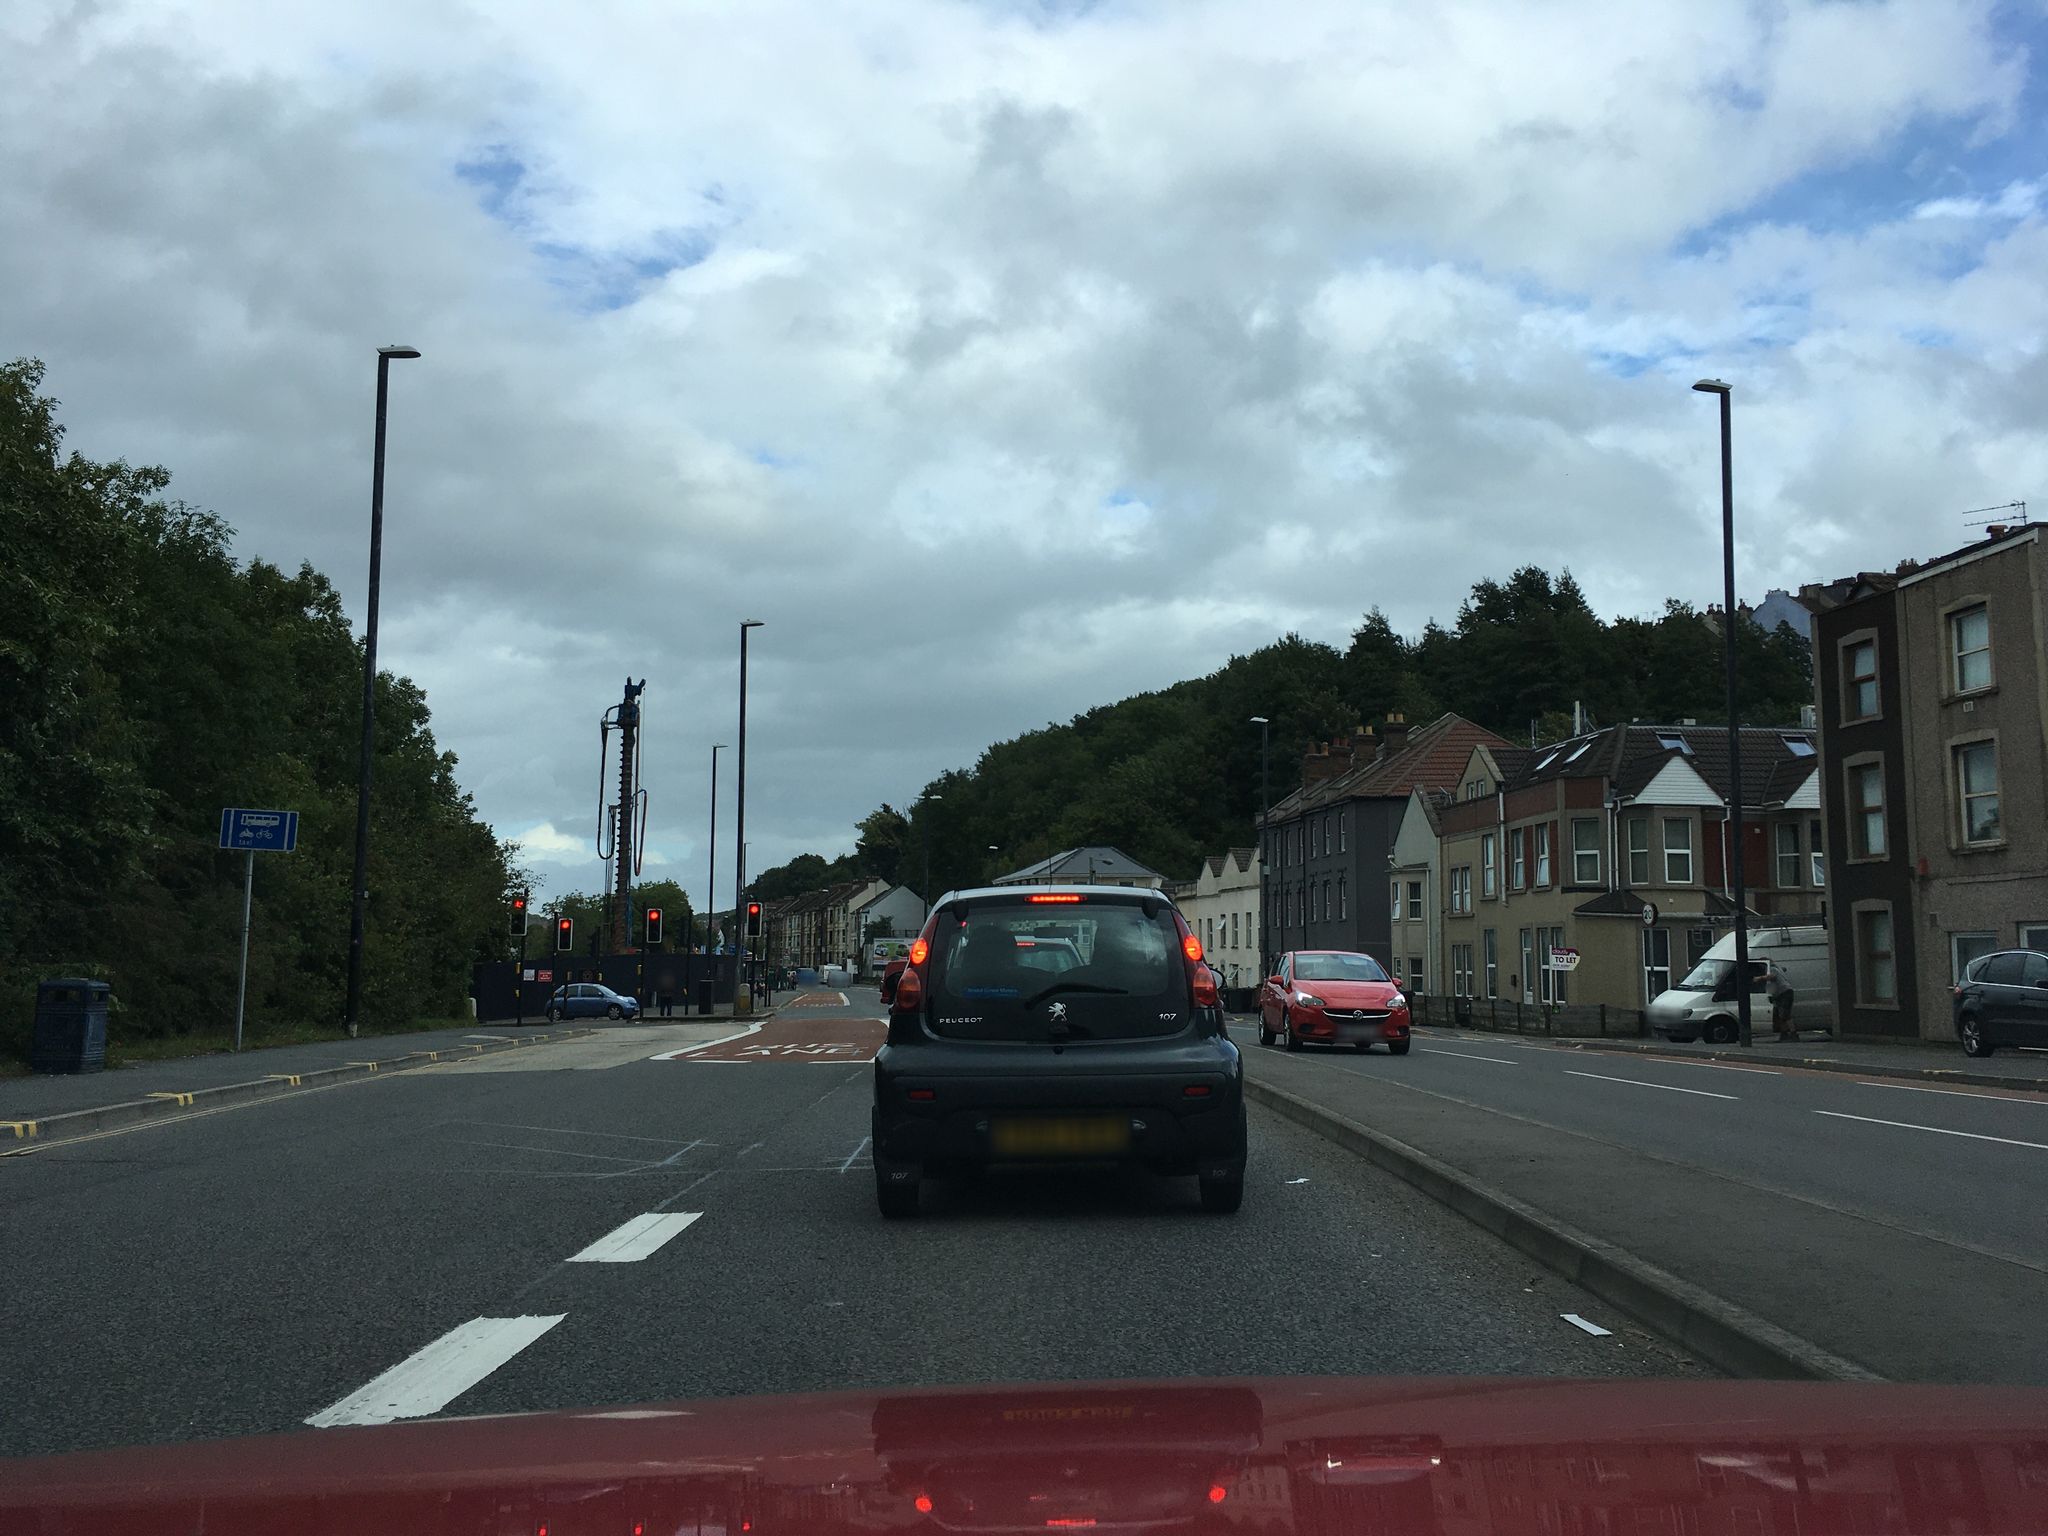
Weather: cloudy
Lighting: day
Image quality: good
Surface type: driving surface
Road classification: trunk, tertiary
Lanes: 2, 1
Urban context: urban centre
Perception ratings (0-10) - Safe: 7.16, Lively: 8.33, Beautiful: 8.12, Boring: 0.52, Depressing: 1.62, Wealthy: 4.13